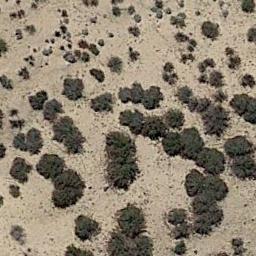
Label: chaparral